Field crop: maize
Growth stage: 2
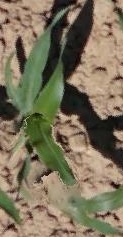
Species: maize